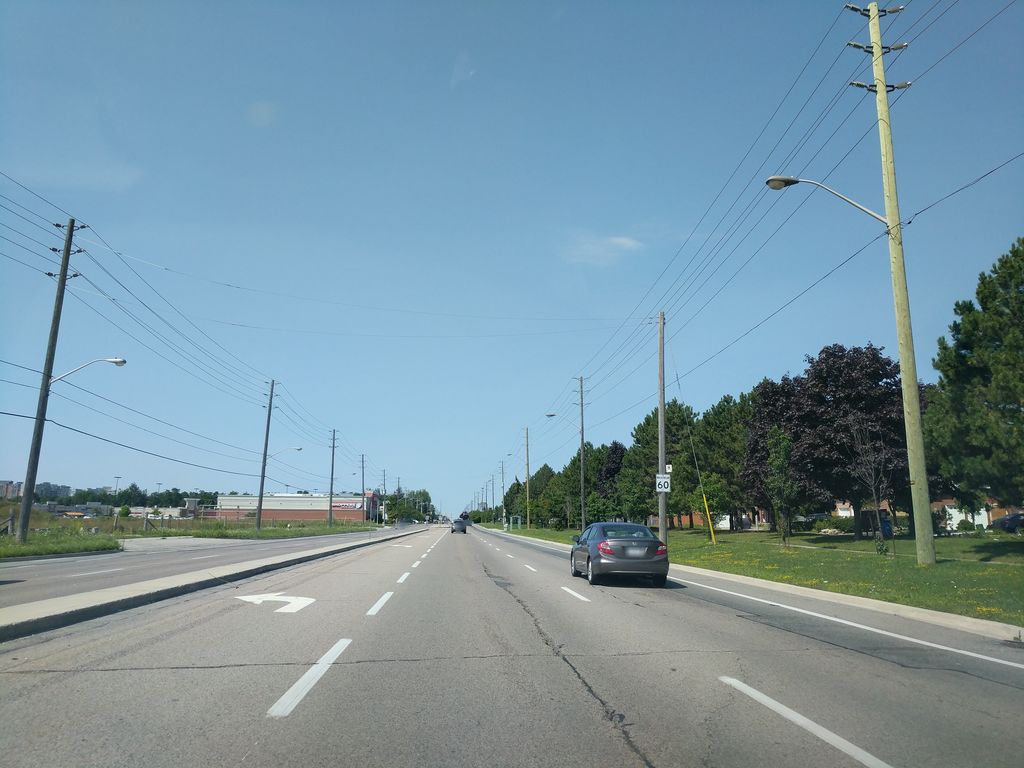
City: toronto